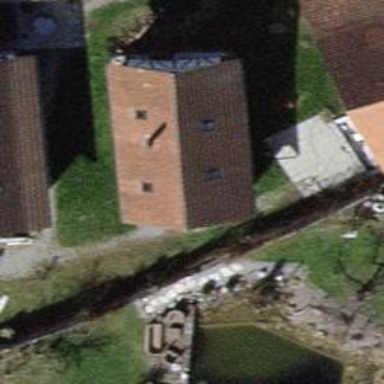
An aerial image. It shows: Detached building with gabled roof.